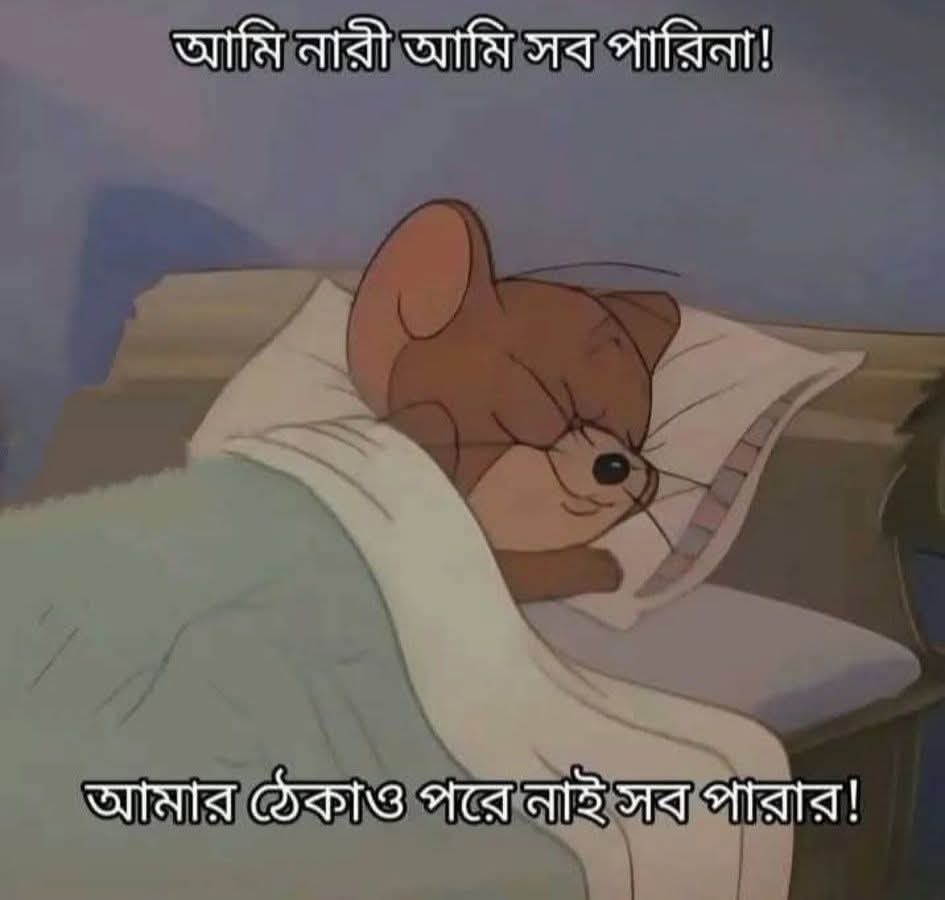
Text: আমি নারী আমি সব পারিনা!
আমার ঠেকাও পরে নাই সব পারার!
Label: Non Hate